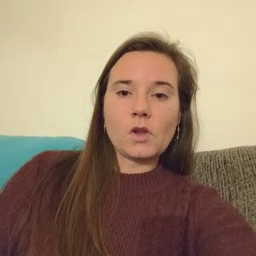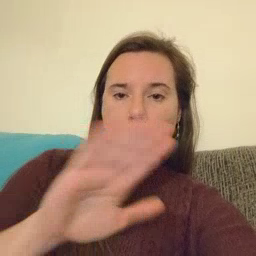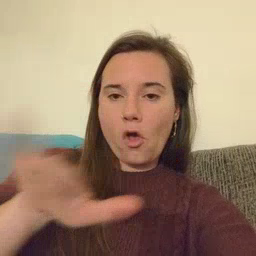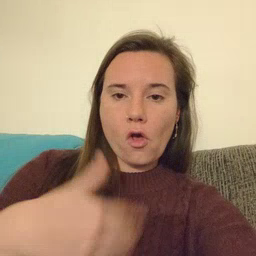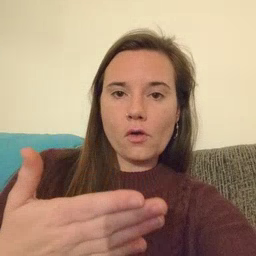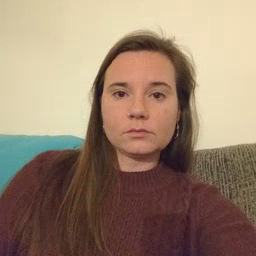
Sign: all